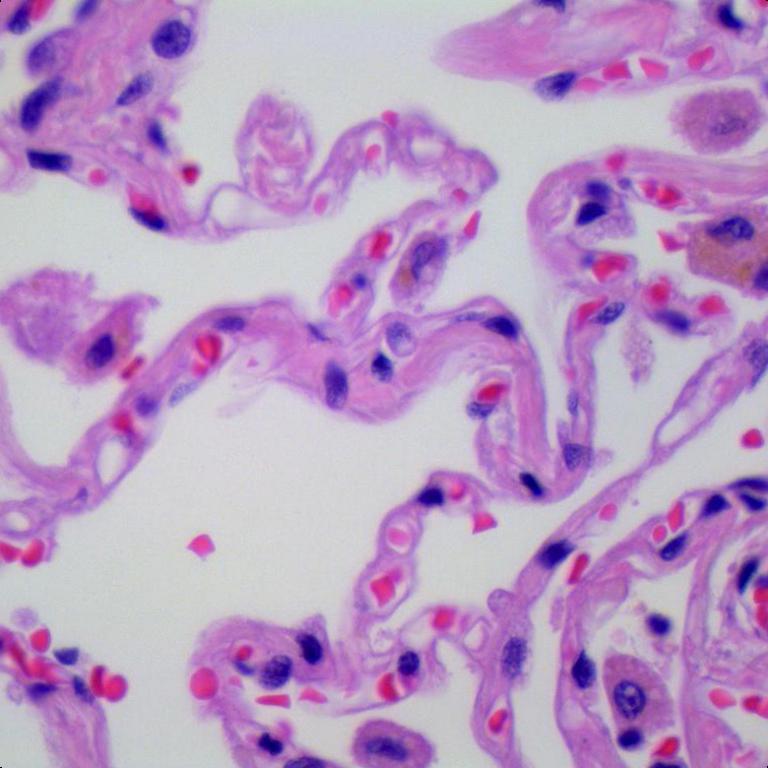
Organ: lung
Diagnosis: benign